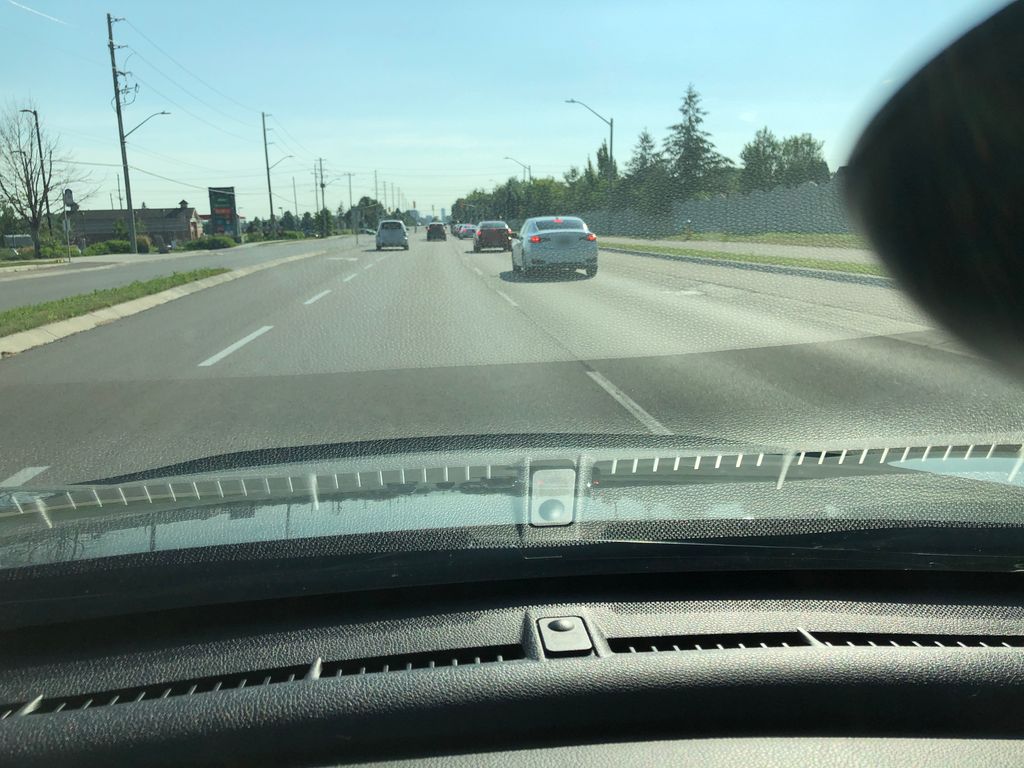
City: kitchener-waterloo